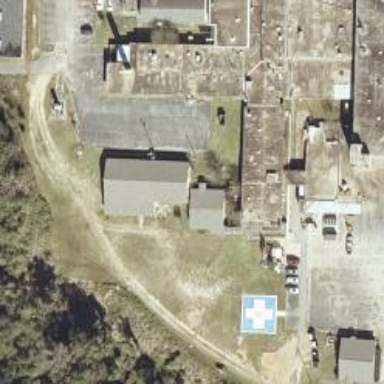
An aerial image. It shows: Hospital providing healthcare services.